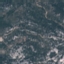
Land use / land cover class: HerbaceousVegetation